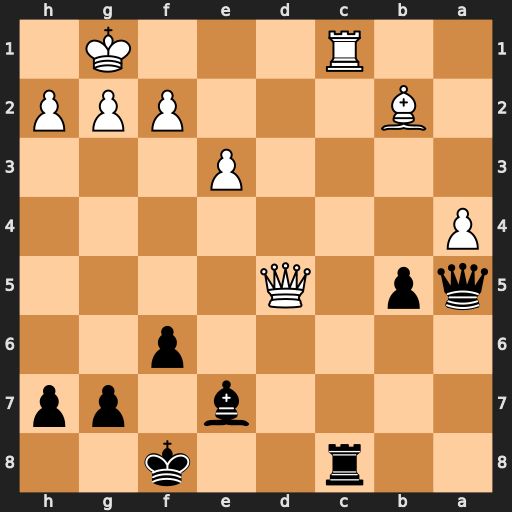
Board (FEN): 2r2k2/4b1pp/5p2/qp1Q4/P7/4P3/1B3PPP/2R3K1
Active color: b
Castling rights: -
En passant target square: -
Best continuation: Rxc1+ Bxc1 Qe1#